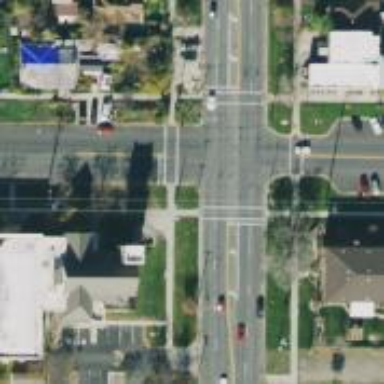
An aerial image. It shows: Footway with asphalt surface and marked with lines for crossing.